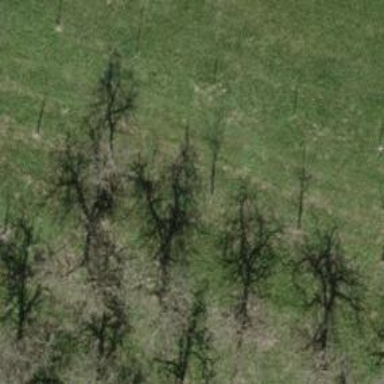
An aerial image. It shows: Single tag "natural: tree."